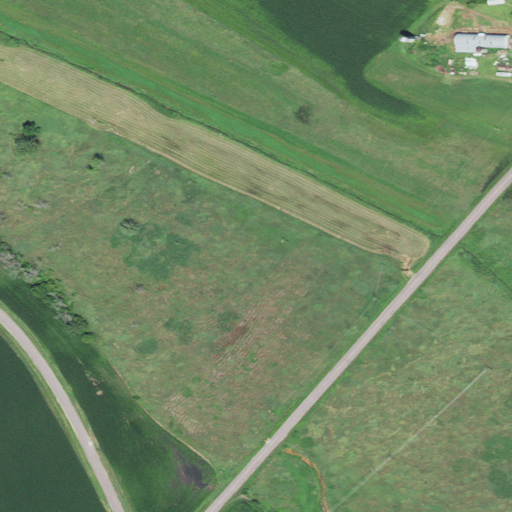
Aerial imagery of valley in Wisconsin named Bear Coulee containing cultivated crops, pasture, open development, herbaceous wetlands, low intensity development, and medium intensity development